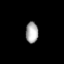
Tissue: lung
Cell type: Myeloid cells
Senescence score: 0.6011
Nuclear area (px): 259
Mean DAPI intensity: 167.355